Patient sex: M
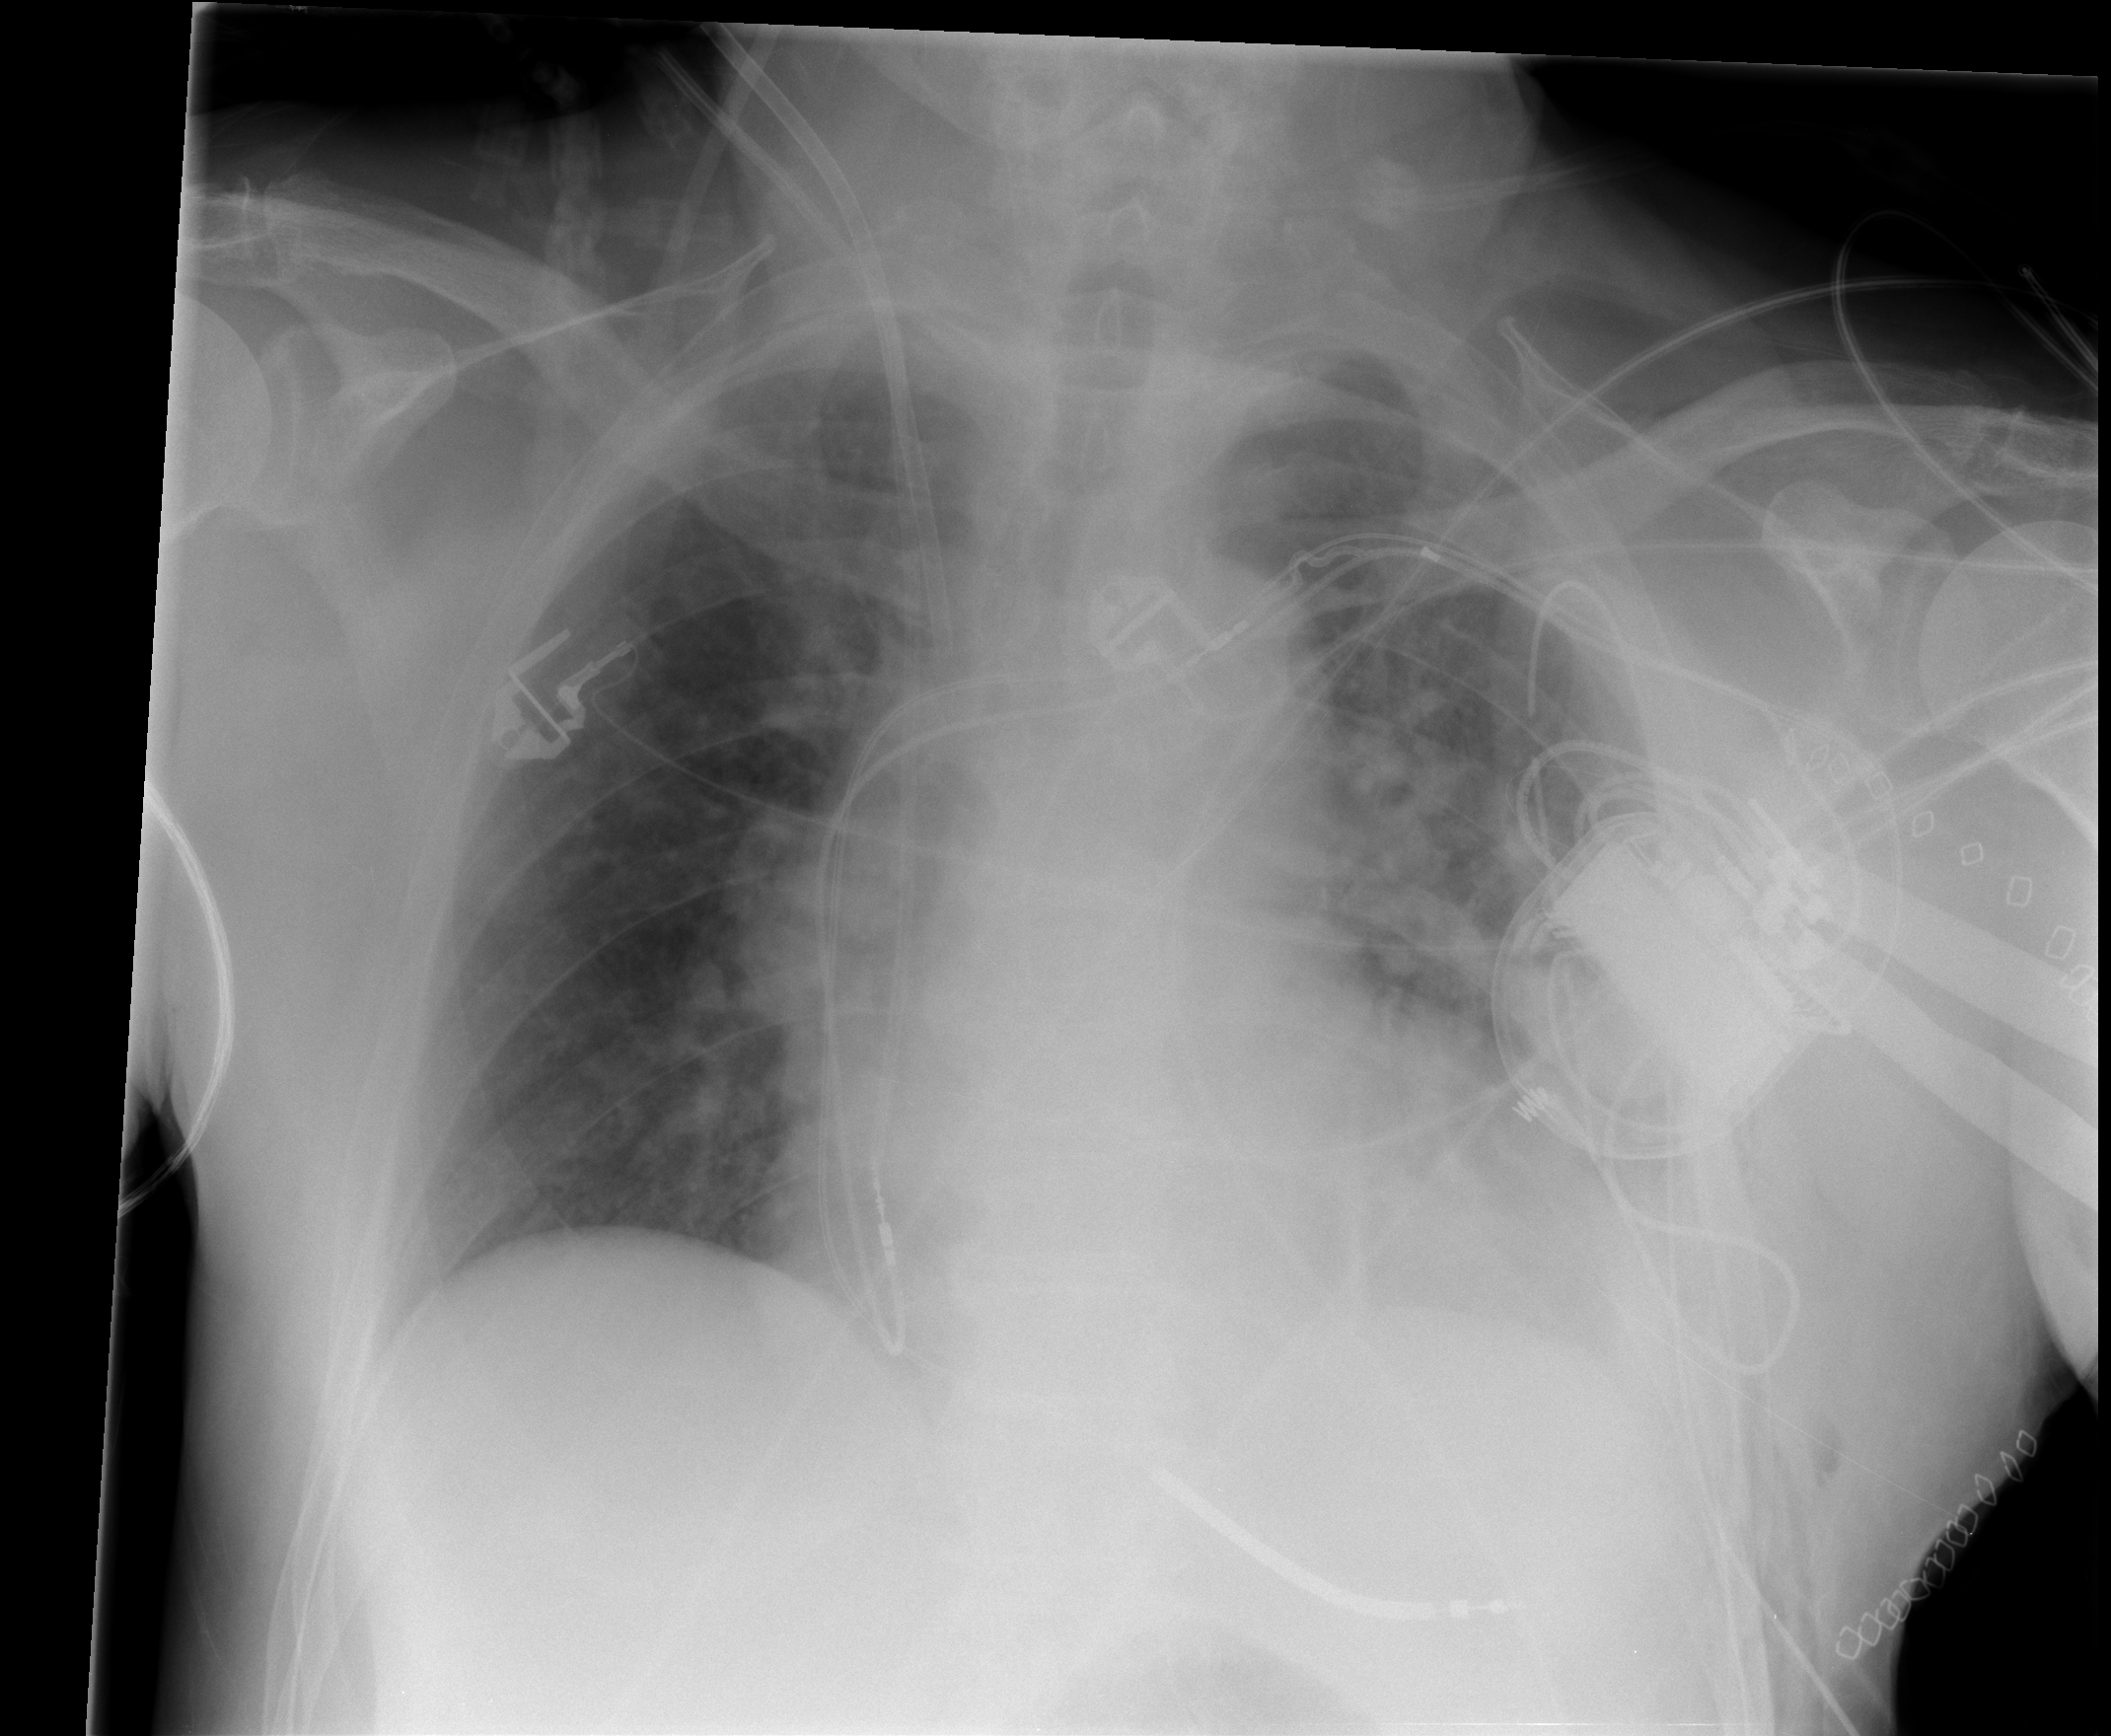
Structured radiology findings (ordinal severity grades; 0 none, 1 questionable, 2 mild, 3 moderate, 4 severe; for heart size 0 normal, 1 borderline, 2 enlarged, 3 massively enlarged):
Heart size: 2
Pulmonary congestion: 1
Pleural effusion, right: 0
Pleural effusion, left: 0
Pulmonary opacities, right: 0
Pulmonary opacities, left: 0
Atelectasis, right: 0
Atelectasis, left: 0